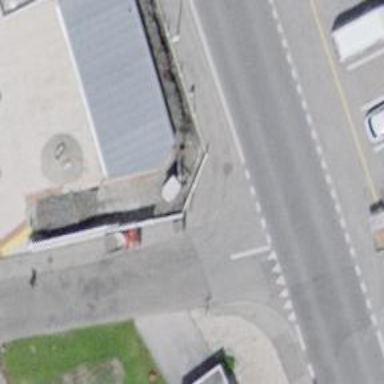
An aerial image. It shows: Unmarked crossing on footway.